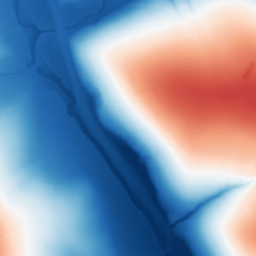
Category: trend_removal
Decomposition family: polynomial
Decomposition parameters: degree: 1
Upsampling method: cubic_mitchell
Upsampling parameters: scale: 4
Upsampling scale: 4